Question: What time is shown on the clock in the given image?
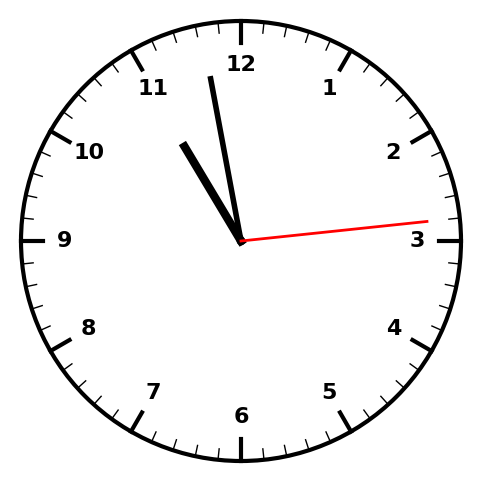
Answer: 10:58:14